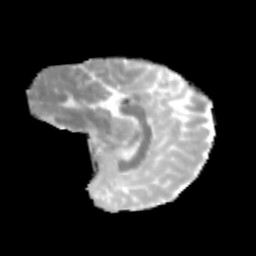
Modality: MD
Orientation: sagittal
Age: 11
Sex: male
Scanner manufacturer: siemens
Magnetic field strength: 3 T
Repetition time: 3.8 s
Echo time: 0.07 s